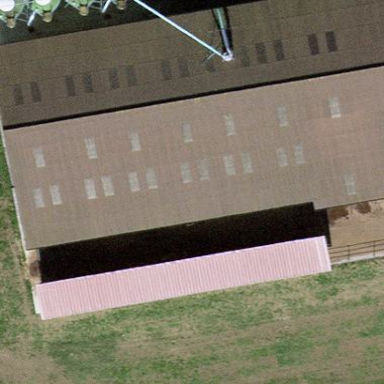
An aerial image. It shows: Cowshed with gabled roof oriented along the building.